Current action and preconditions to check: trajectory_clear

Your task: For each precondition in the list above, predict whether it will hold at this action.

Consider the current scene as observed from the mobile robot's camera, and analyze the predicted future states of all dynamic agents (e.g., people, animals, vehicles, or any moving entities) within the NEXT SECOND.

IMPORTANT: Only answer "very likely" if you are absolutely certain—based on strong, clear evidence—that a dynamic agent will violate the precondition in the predicted future state. Do NOT answer "very likely" for unlikely, ambiguous, or low-probability risks.

Ask yourself for each precondition: Is there a high probability, with clear and convincing evidence, that the predicted future states of any dynamic agent will interfere with the predicted future state of the currently executing action within the NEXT SECOND, causing that precondition to fail?

Assess the risk level based on these predictions. Use "likely" or "very likely" if motions create a clear risk of interference.

Use "neutral" or "improbable" if agents are nearby but their predicted paths are clearly diverging or non-conflicting.

Failure Risk Categories: "very improbable", "improbable", "neutral", "likely", "very likely"

Answer Format: Output ONLY the probability_of_failure value from these categories: "very improbable", "improbable", "neutral", "likely", "very likely"

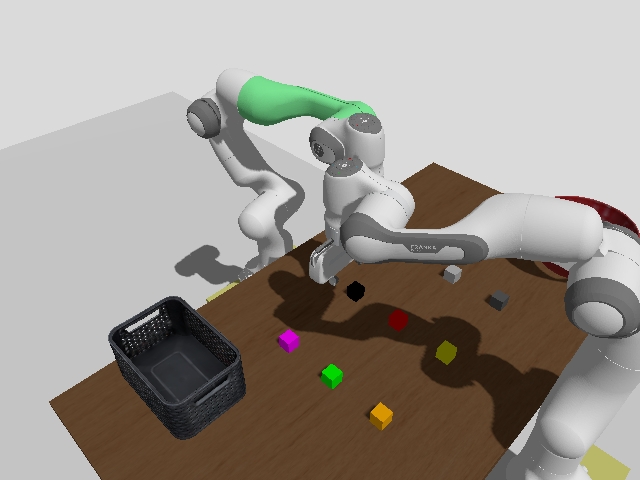

Answer: likely